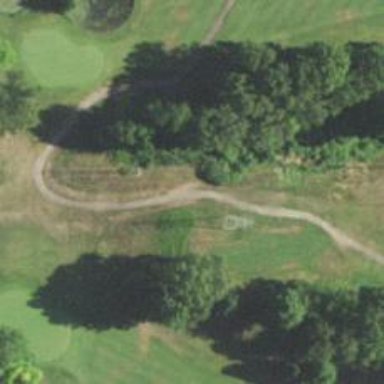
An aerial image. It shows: Path for golf carts.